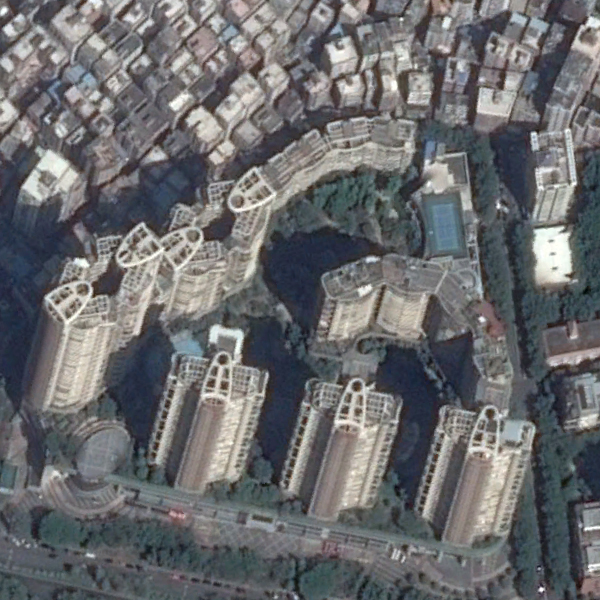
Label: Commercial